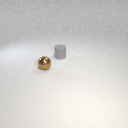
small gray rubber cylinder to the right of small brown metal sphere